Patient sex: F
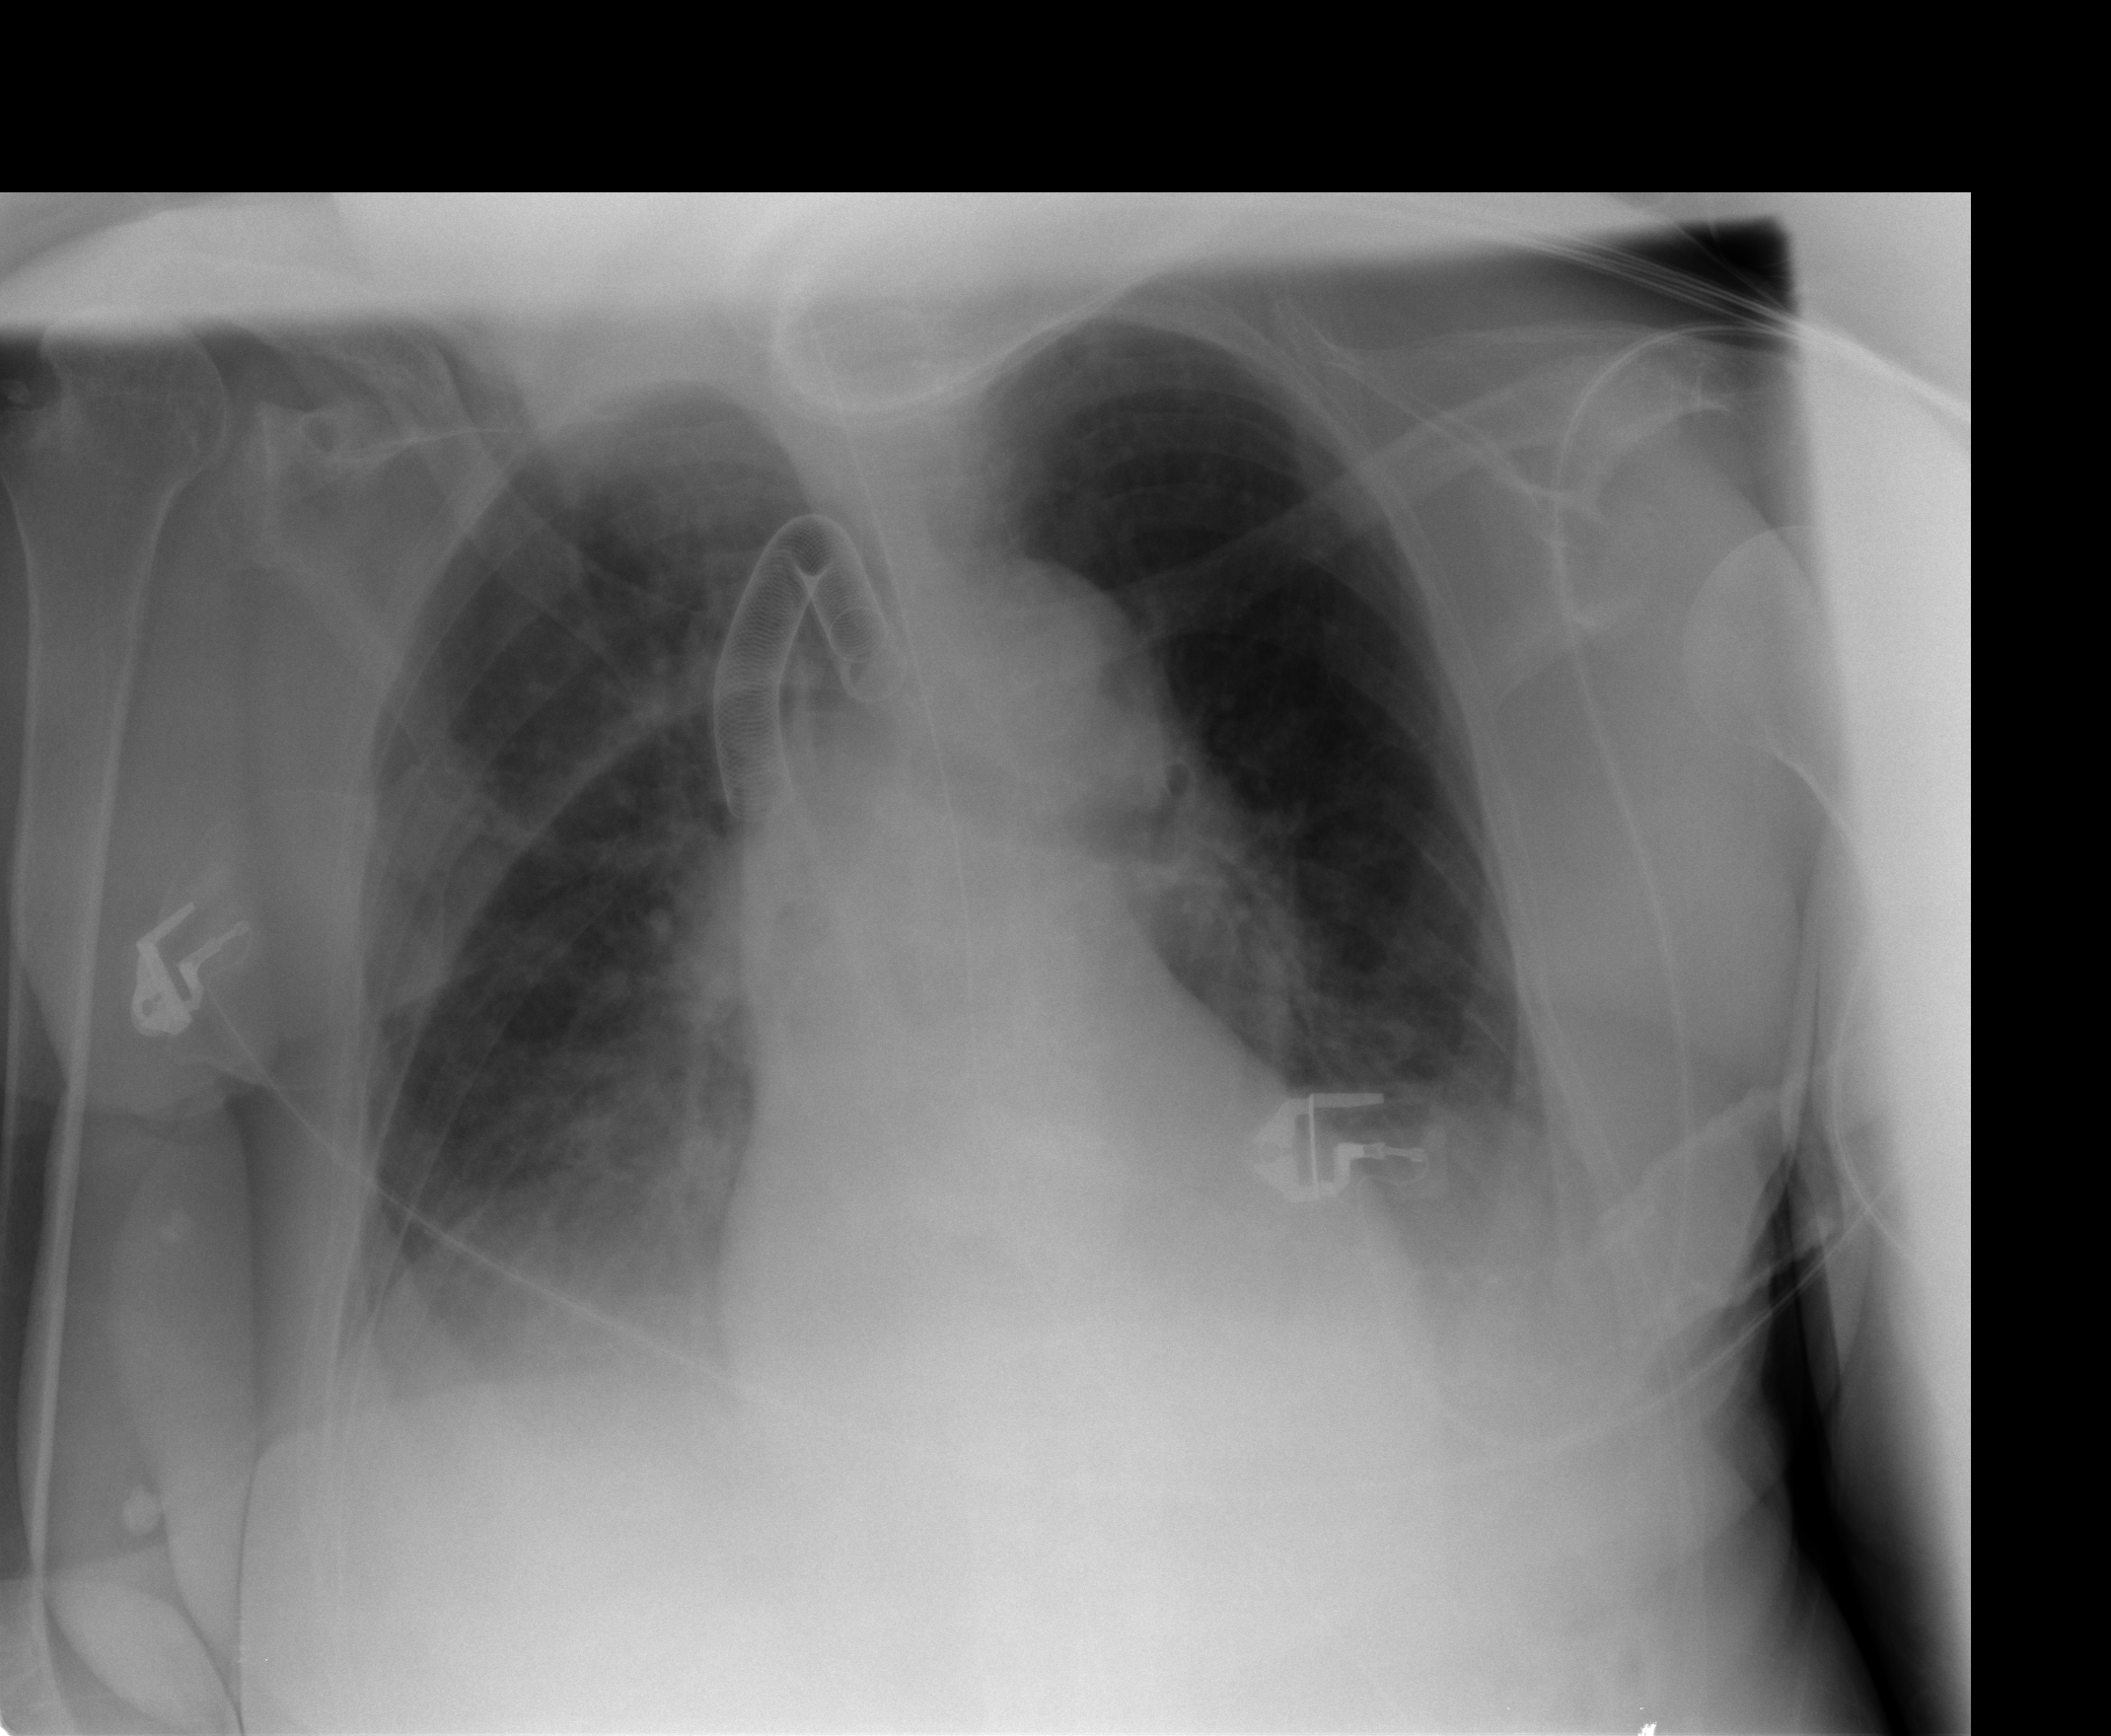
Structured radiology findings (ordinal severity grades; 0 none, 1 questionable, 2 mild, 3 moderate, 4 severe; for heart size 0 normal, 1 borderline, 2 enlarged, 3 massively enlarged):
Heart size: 1
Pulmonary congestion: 2
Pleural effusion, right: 2
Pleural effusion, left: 2
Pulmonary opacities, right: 2
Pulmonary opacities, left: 2
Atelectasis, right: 2
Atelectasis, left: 2